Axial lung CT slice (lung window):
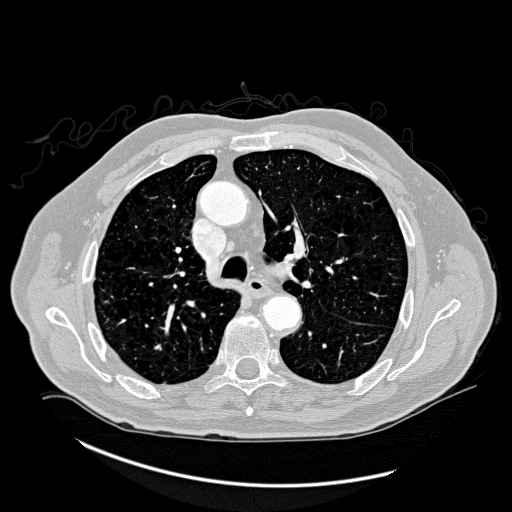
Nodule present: no